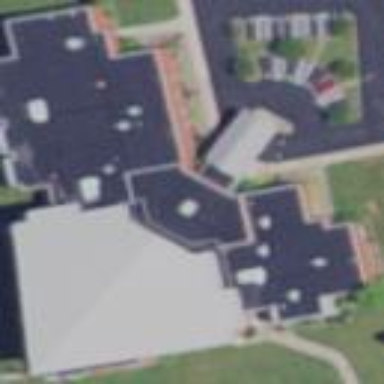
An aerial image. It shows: Building.